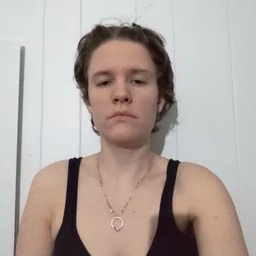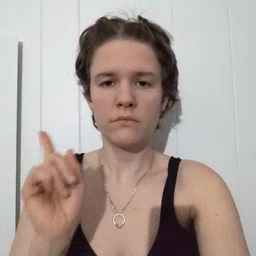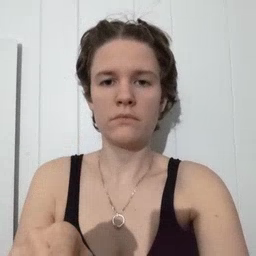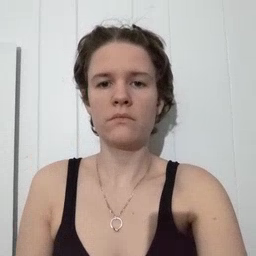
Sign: go